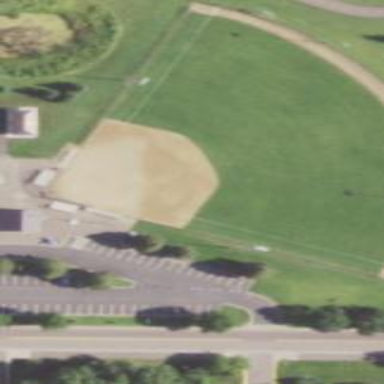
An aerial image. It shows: Baseball pitch for leisure and sports activities.